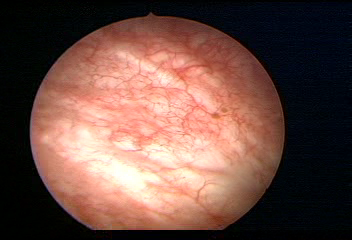
Modality: WLC
Class: Normal mucosa
Bladder cancer association: No